Question: I'm trying to setup a react web app with webpack 4, but I can't make it working, I get "Uncaught Invariant Violation: Target container is not a DOM element." console error.
I spent last 2 days trying everything and I've read all similar problems here in stackoverflow but nothing worked for me.
It should be a stupid bug (a typo or bad config) but I can't see it, for some reason it can't find my html file or div element with 'app' id.
My project structure:

This is the generated html by html webpack plugin:
'''
<!DOCTYPE html>
<html>
<head>
<meta charset="UTF-8">
<title>Webpack App</title>
</head>
<body>
<div id='app'></div>
<script type="text/javascript" src="bundle.js"></script>
</body>
</html>
'''
My html template:
'''
<!DOCTYPE html>
<html>
<head>
<meta charset="UTF-8">
<title>Webpack App</title>
</head>
<body>
<div id='app'></div>
</body>
</html>
'''
index.js:
'''
import React from 'react';
import ReactDOM from 'react-dom';
import App from './App';
ReactDOM.render(
<App />,
document.getElementById('app')
);
'''
App.js:
'''
import React from 'react';
const App = () => {
return (
<div>
{'foobar'}
</div>
);
};
export default App;
'''
webpack config:
'''
const path = require('path');
const HtmlWebPackPlugin = require("html-webpack-plugin");
module.exports = {
entry: "./src/index.js",
output: {
path: path.join(__dirname, './dist'),
filename: 'bundle.js'
},
devServer: {
contentBase: './dist'
},
module: {
rules: [
{
test: /\.(js|jsx)$/,
exclude: /node_modules/,
use: {
loader: "babel-loader"
}
}
]
},
resolve: {
extensions: ['*', '.js', '.jsx']
},
plugins: [
new HtmlWebPackPlugin({
template: './src/index.html',
filename: 'index.html'
})
]
};
'''
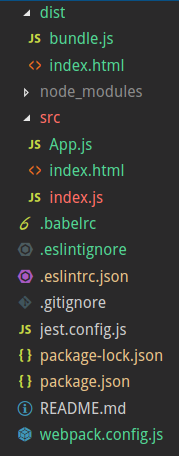
Answer: I found the solution.
I was importing a component from one of my ui projects in App.js, I removed it an now is working fine.